Question: I want to add images to a ListView. I have converted image to BitmapImage. I have collection of objects that contain Image property which is bind to DataTemplate.
'''
<UserControl.Resources>
<DataTemplate x:Key="ImageCell">
<StackPanel Orientation="Horizontal">
<Image Source="{Binding DocumentPicture,UpdateSourceTrigger=PropertyChanged}"
Stretch="Fill" IsEnabled="True" Visibility="Visible"/>
</StackPanel>
</DataTemplate>
</UserControl.Resources>
<ListView Name="lstView" Grid.Column="0" Grid.Row="3" Margin="5" Height="90" Width="Auto"
ItemsSource="{Binding ListDocuments ,UpdateSourceTrigger=PropertyChanged}" ItemTemplate="
{StaticResource ImageCell}" BorderThickness="1" Style="{x:Null}" SelectedItem="{Binding
SelectedLstImage}" >
<ListView.ItemsPanel>
<ItemsPanelTemplate>
<StackPanel Orientation="Horizontal" Style="{x:Null}"/>
</ItemsPanelTemplate>
</ListView.ItemsPanel>
</ListView>
'''
It gives me this output : ( Do not worry about the red background that i set to identify the images in the list. )

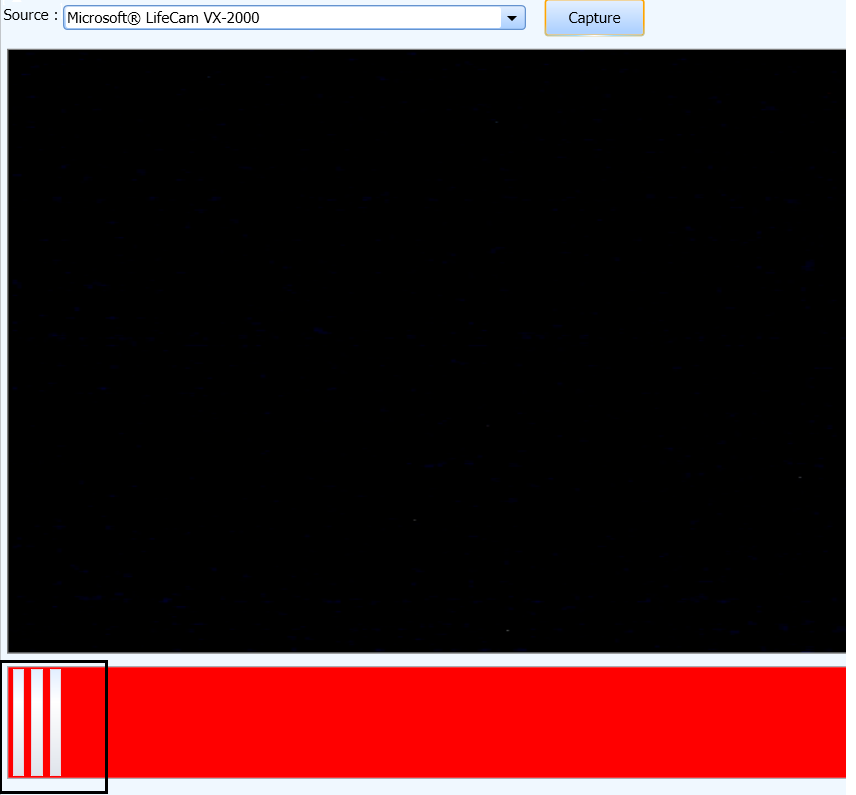
Answer: Remove both the instances of ,UpdateSourceTrigger=PropertyChanged from your bindings. They're doing nothing.
Remove the stackpanel around the image. That's doing nothing.
Make the listview a listbox. Give the image a width.
Check the names of the things you're binding.
Ensure DocumentPicture is set to something and it's really a public bitmapimage property
'''
<UserControl.Resources>
<DataTemplate x:Key="ImageCell">
<Image Source="{Binding DocumentPicture}"
Width="80"
Stretch="Fill" IsEnabled="True" Visibility="Visible"/>
</DataTemplate>
</UserControl.Resources>
<ListBox Name="lstView" Grid.Column="0" Grid.Row="3" Margin="5" Height="90" Width="Auto"
ItemsSource="{Binding ListDocuments}" ItemTemplate="
{StaticResource ImageCell}" BorderThickness="1" Style="{x:Null}" SelectedItem="{Binding SelectedLstImage}" >
<ListBox.ItemsPanel>
<ItemsPanelTemplate>
<StackPanel Orientation="Horizontal" Style="{x:Null}"/>
</ItemsPanelTemplate>
</ListBox.ItemsPanel>
</ListBox>
'''
See how much closer to working that is.